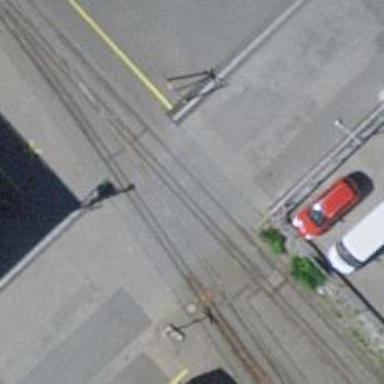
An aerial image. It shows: Level crossing along the railway.